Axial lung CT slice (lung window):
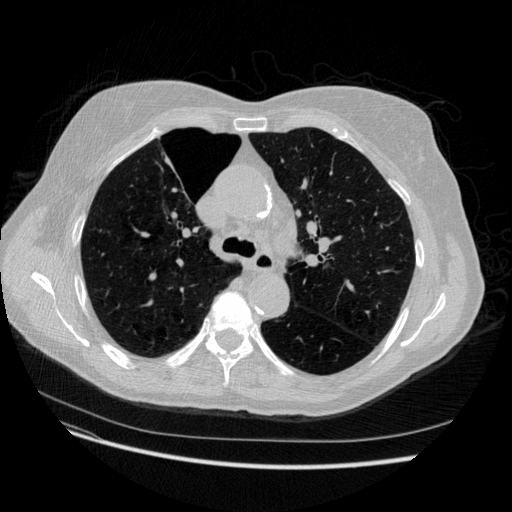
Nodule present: no